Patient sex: F
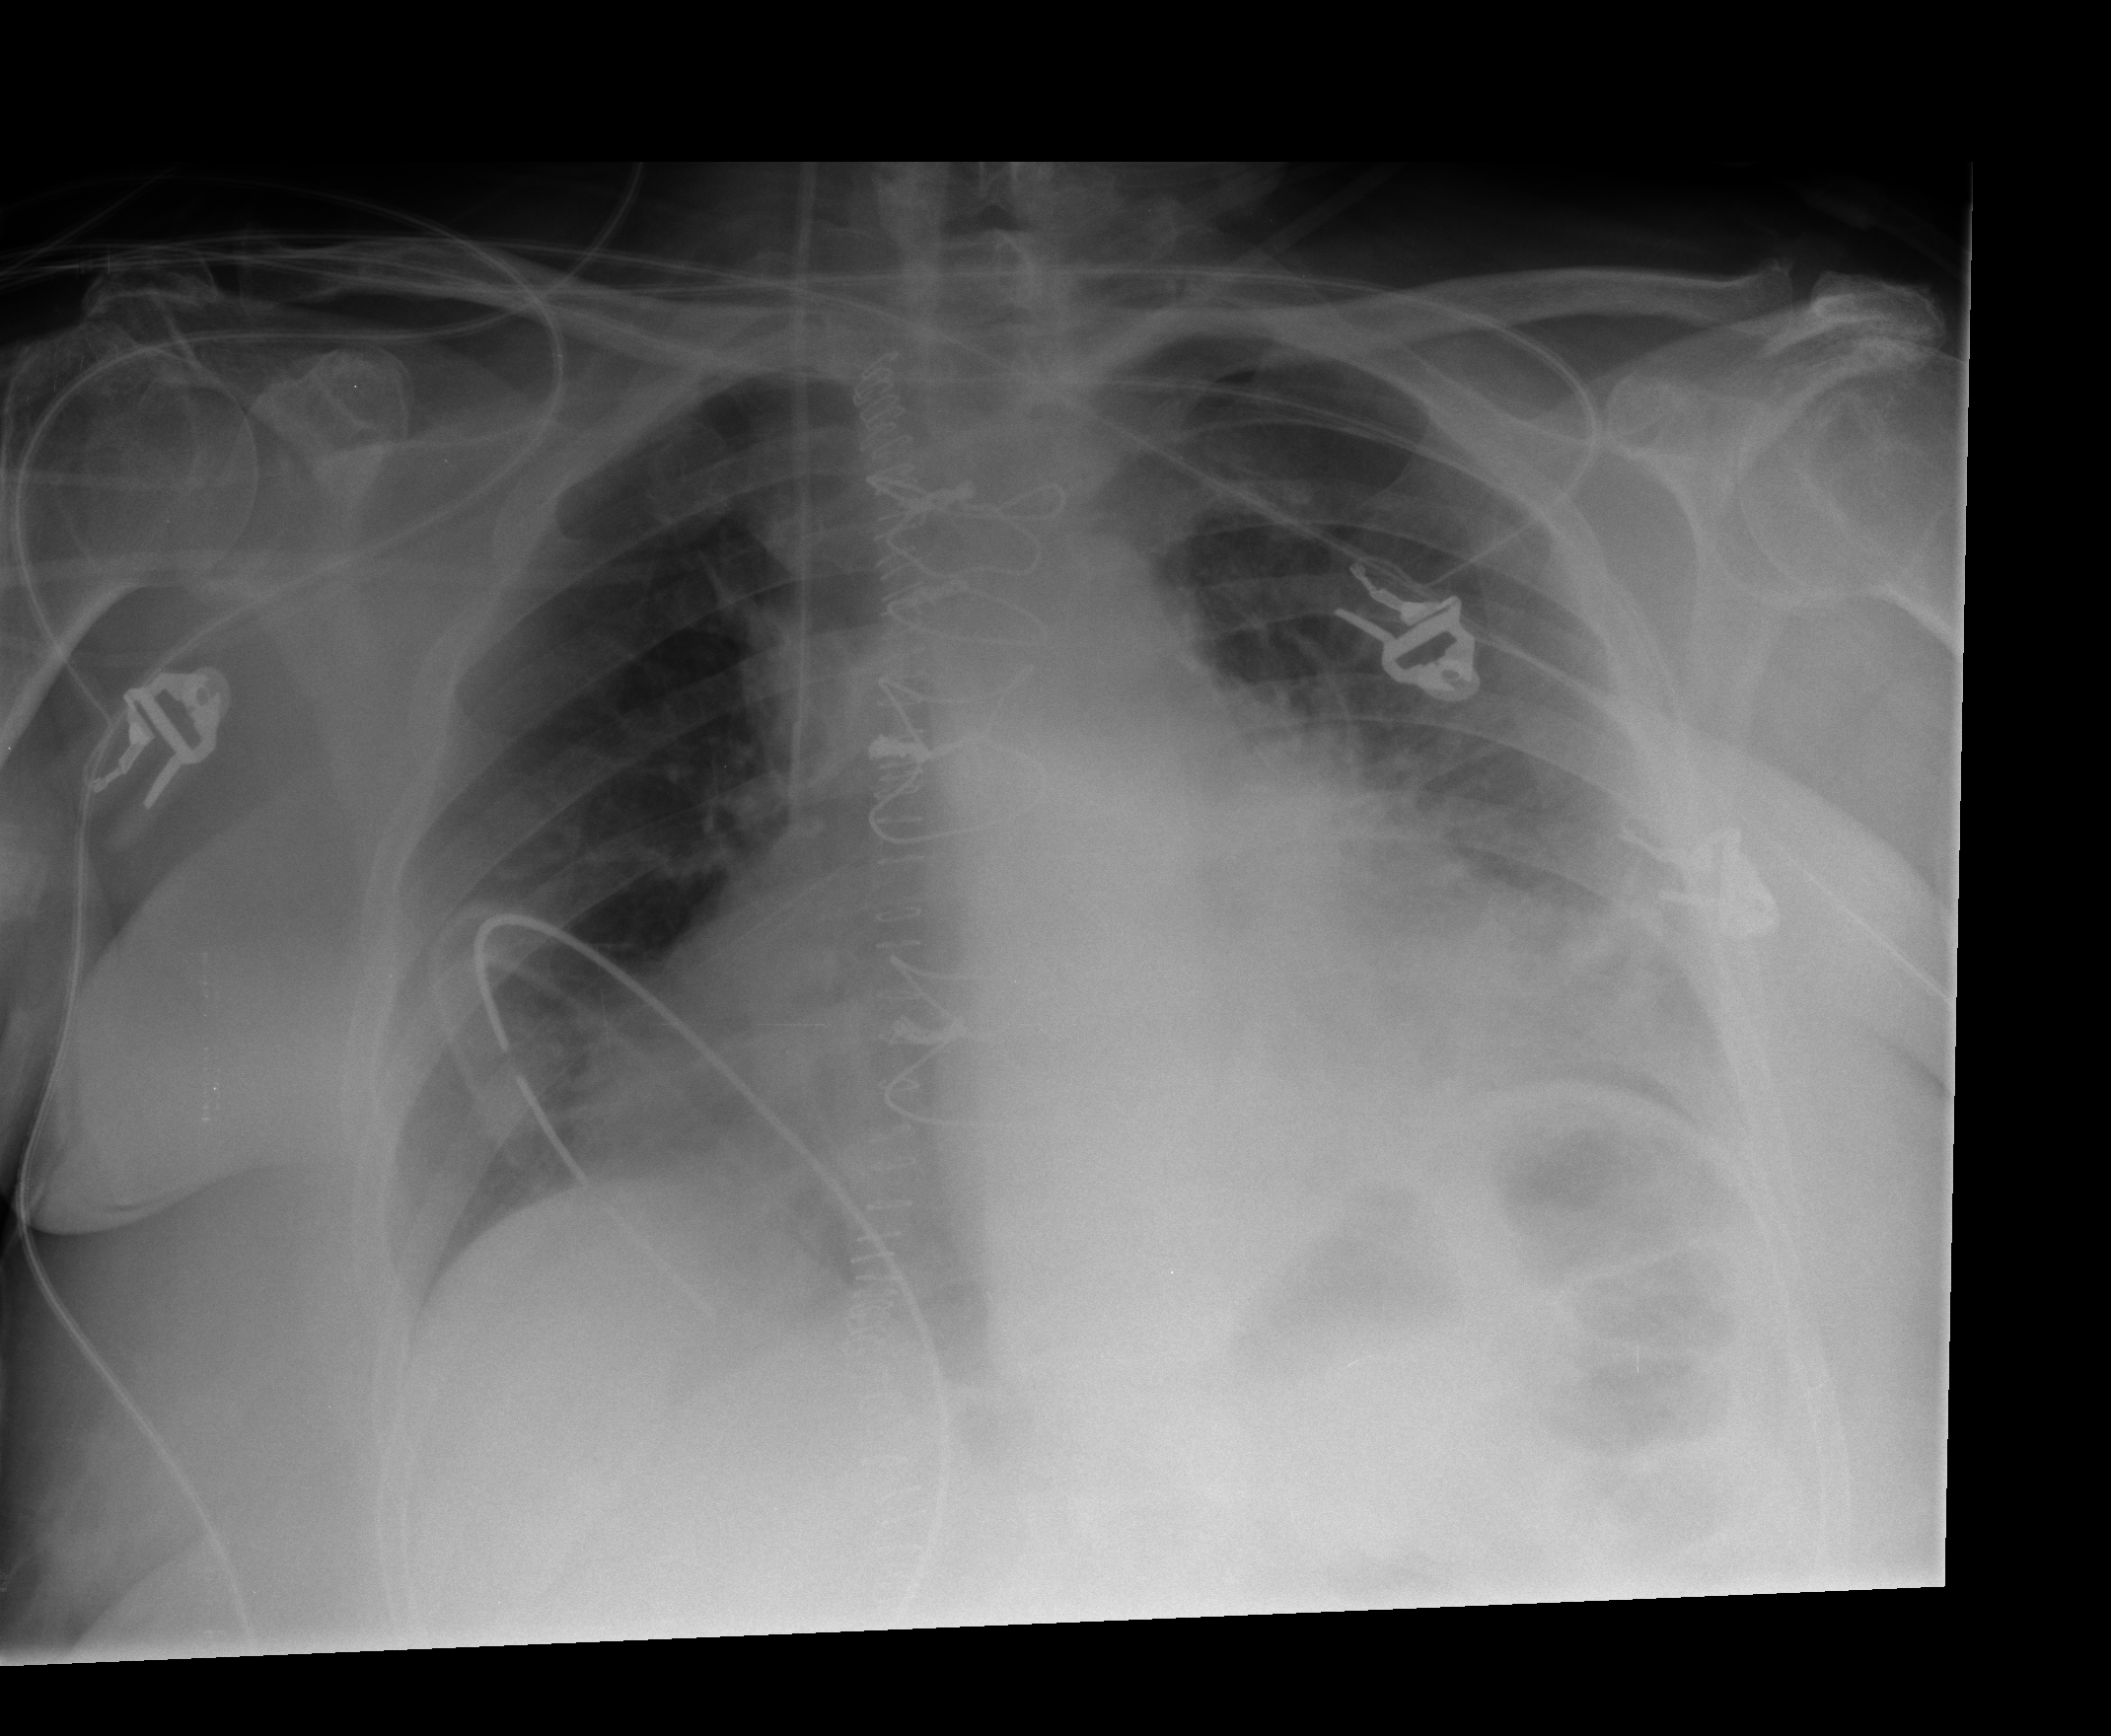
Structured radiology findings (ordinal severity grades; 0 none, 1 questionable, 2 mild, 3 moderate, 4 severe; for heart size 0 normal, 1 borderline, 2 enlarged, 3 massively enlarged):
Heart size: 3
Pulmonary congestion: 0
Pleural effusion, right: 1
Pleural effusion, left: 2
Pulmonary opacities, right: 0
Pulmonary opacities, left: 0
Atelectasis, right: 0
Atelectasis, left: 2